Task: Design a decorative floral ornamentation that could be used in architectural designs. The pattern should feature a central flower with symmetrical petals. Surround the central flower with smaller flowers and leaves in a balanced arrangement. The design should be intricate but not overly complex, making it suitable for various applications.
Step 1287:
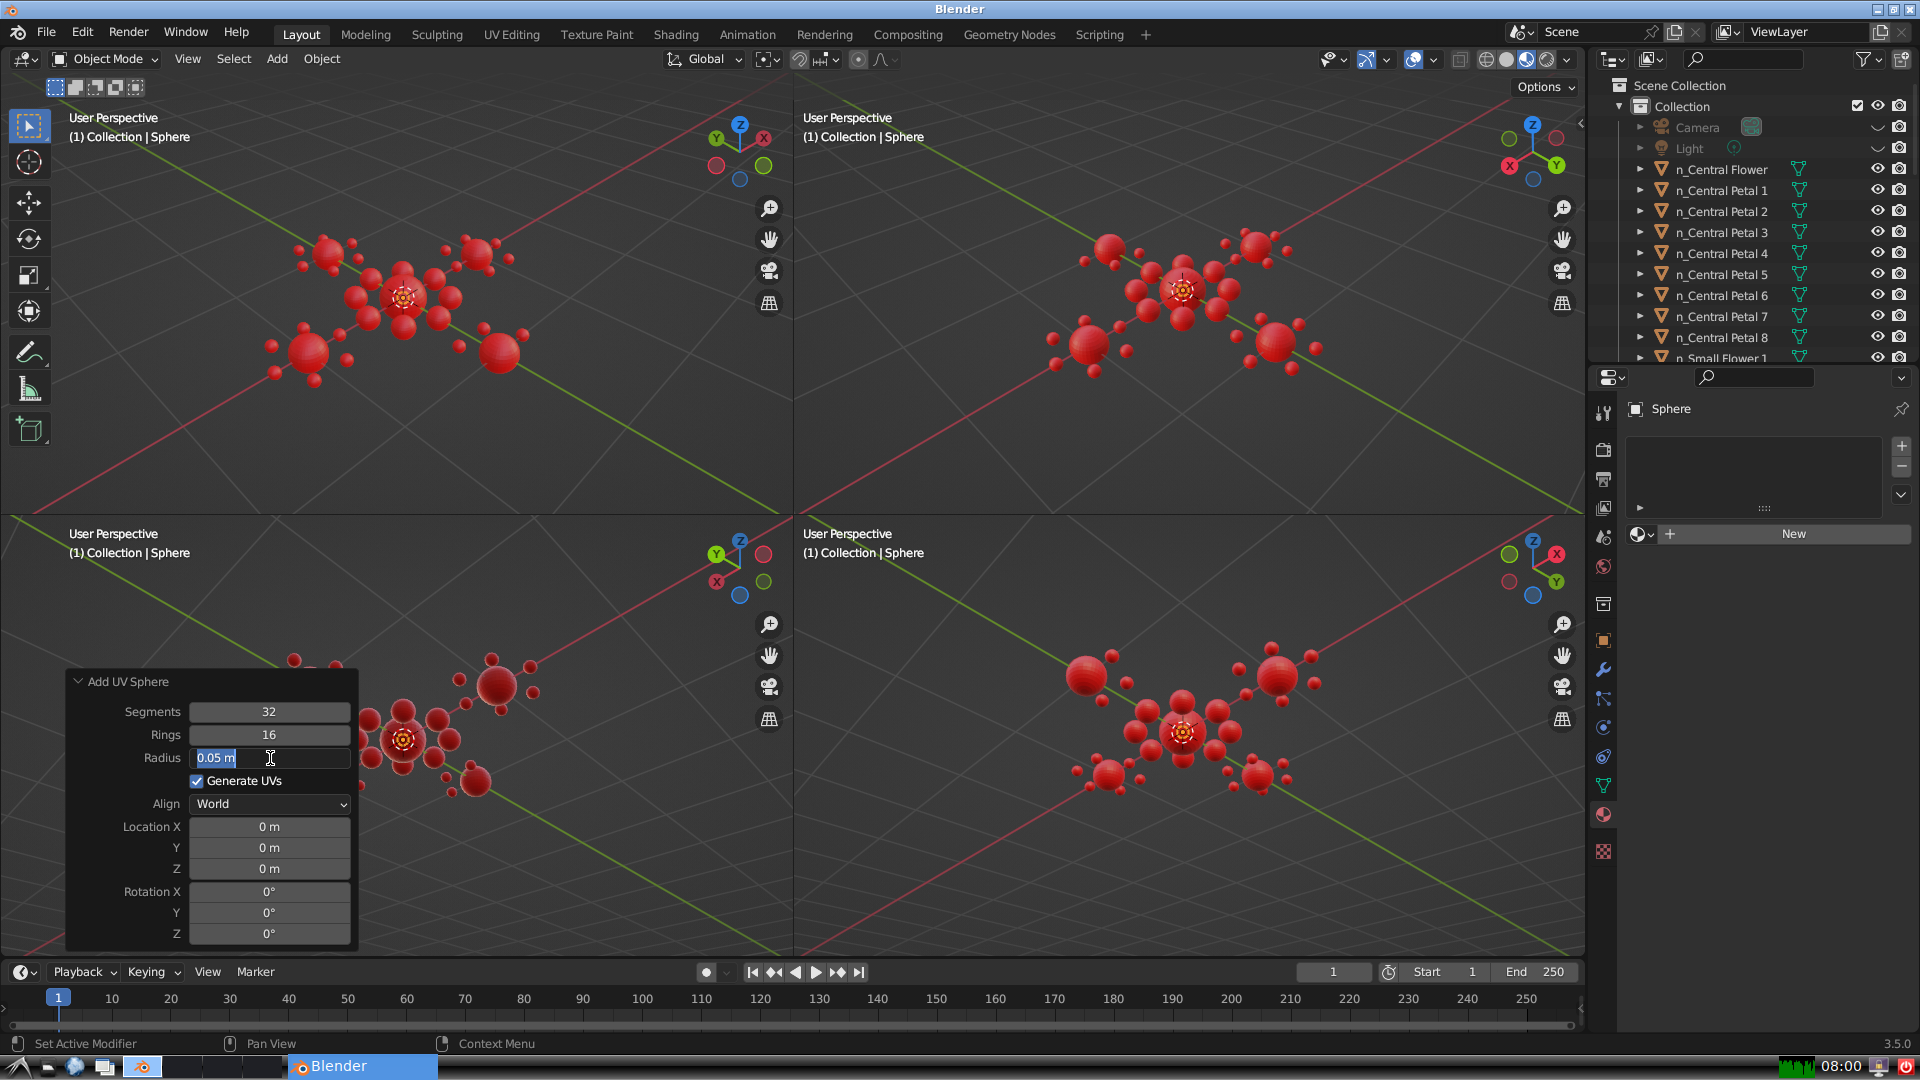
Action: input_text: 0.05